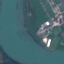
Land use / land cover class: River